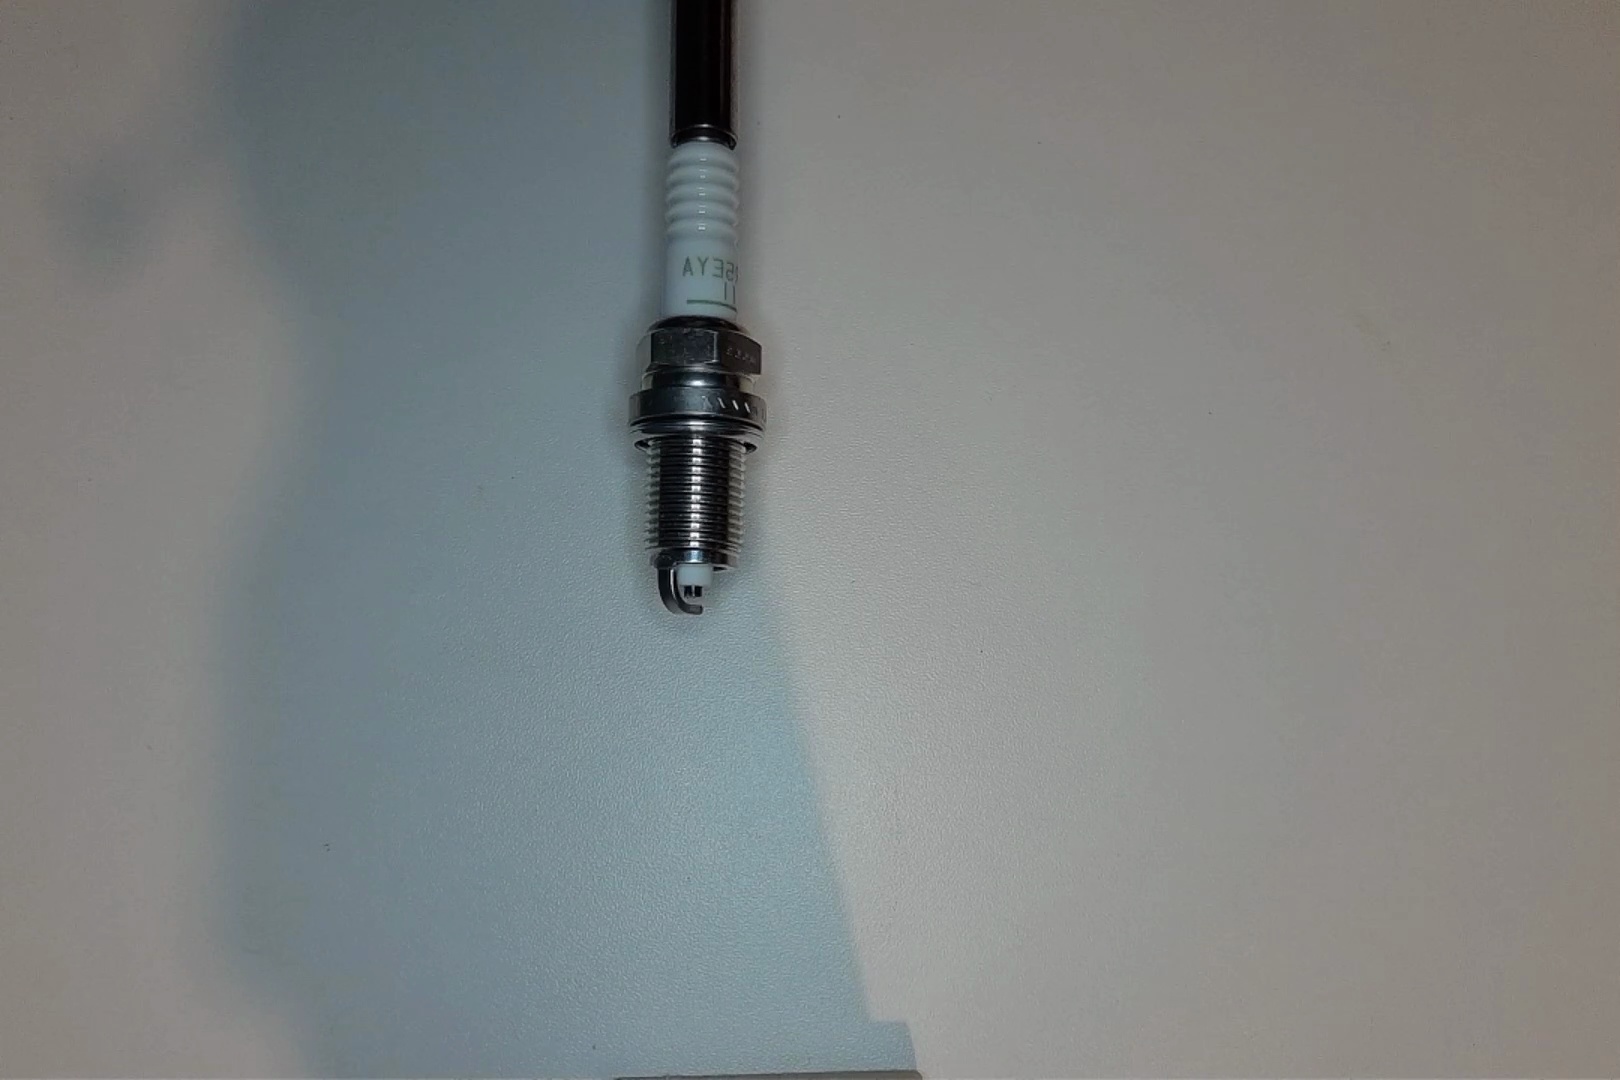
Label: no anomaly